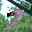
Label: 7